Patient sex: F
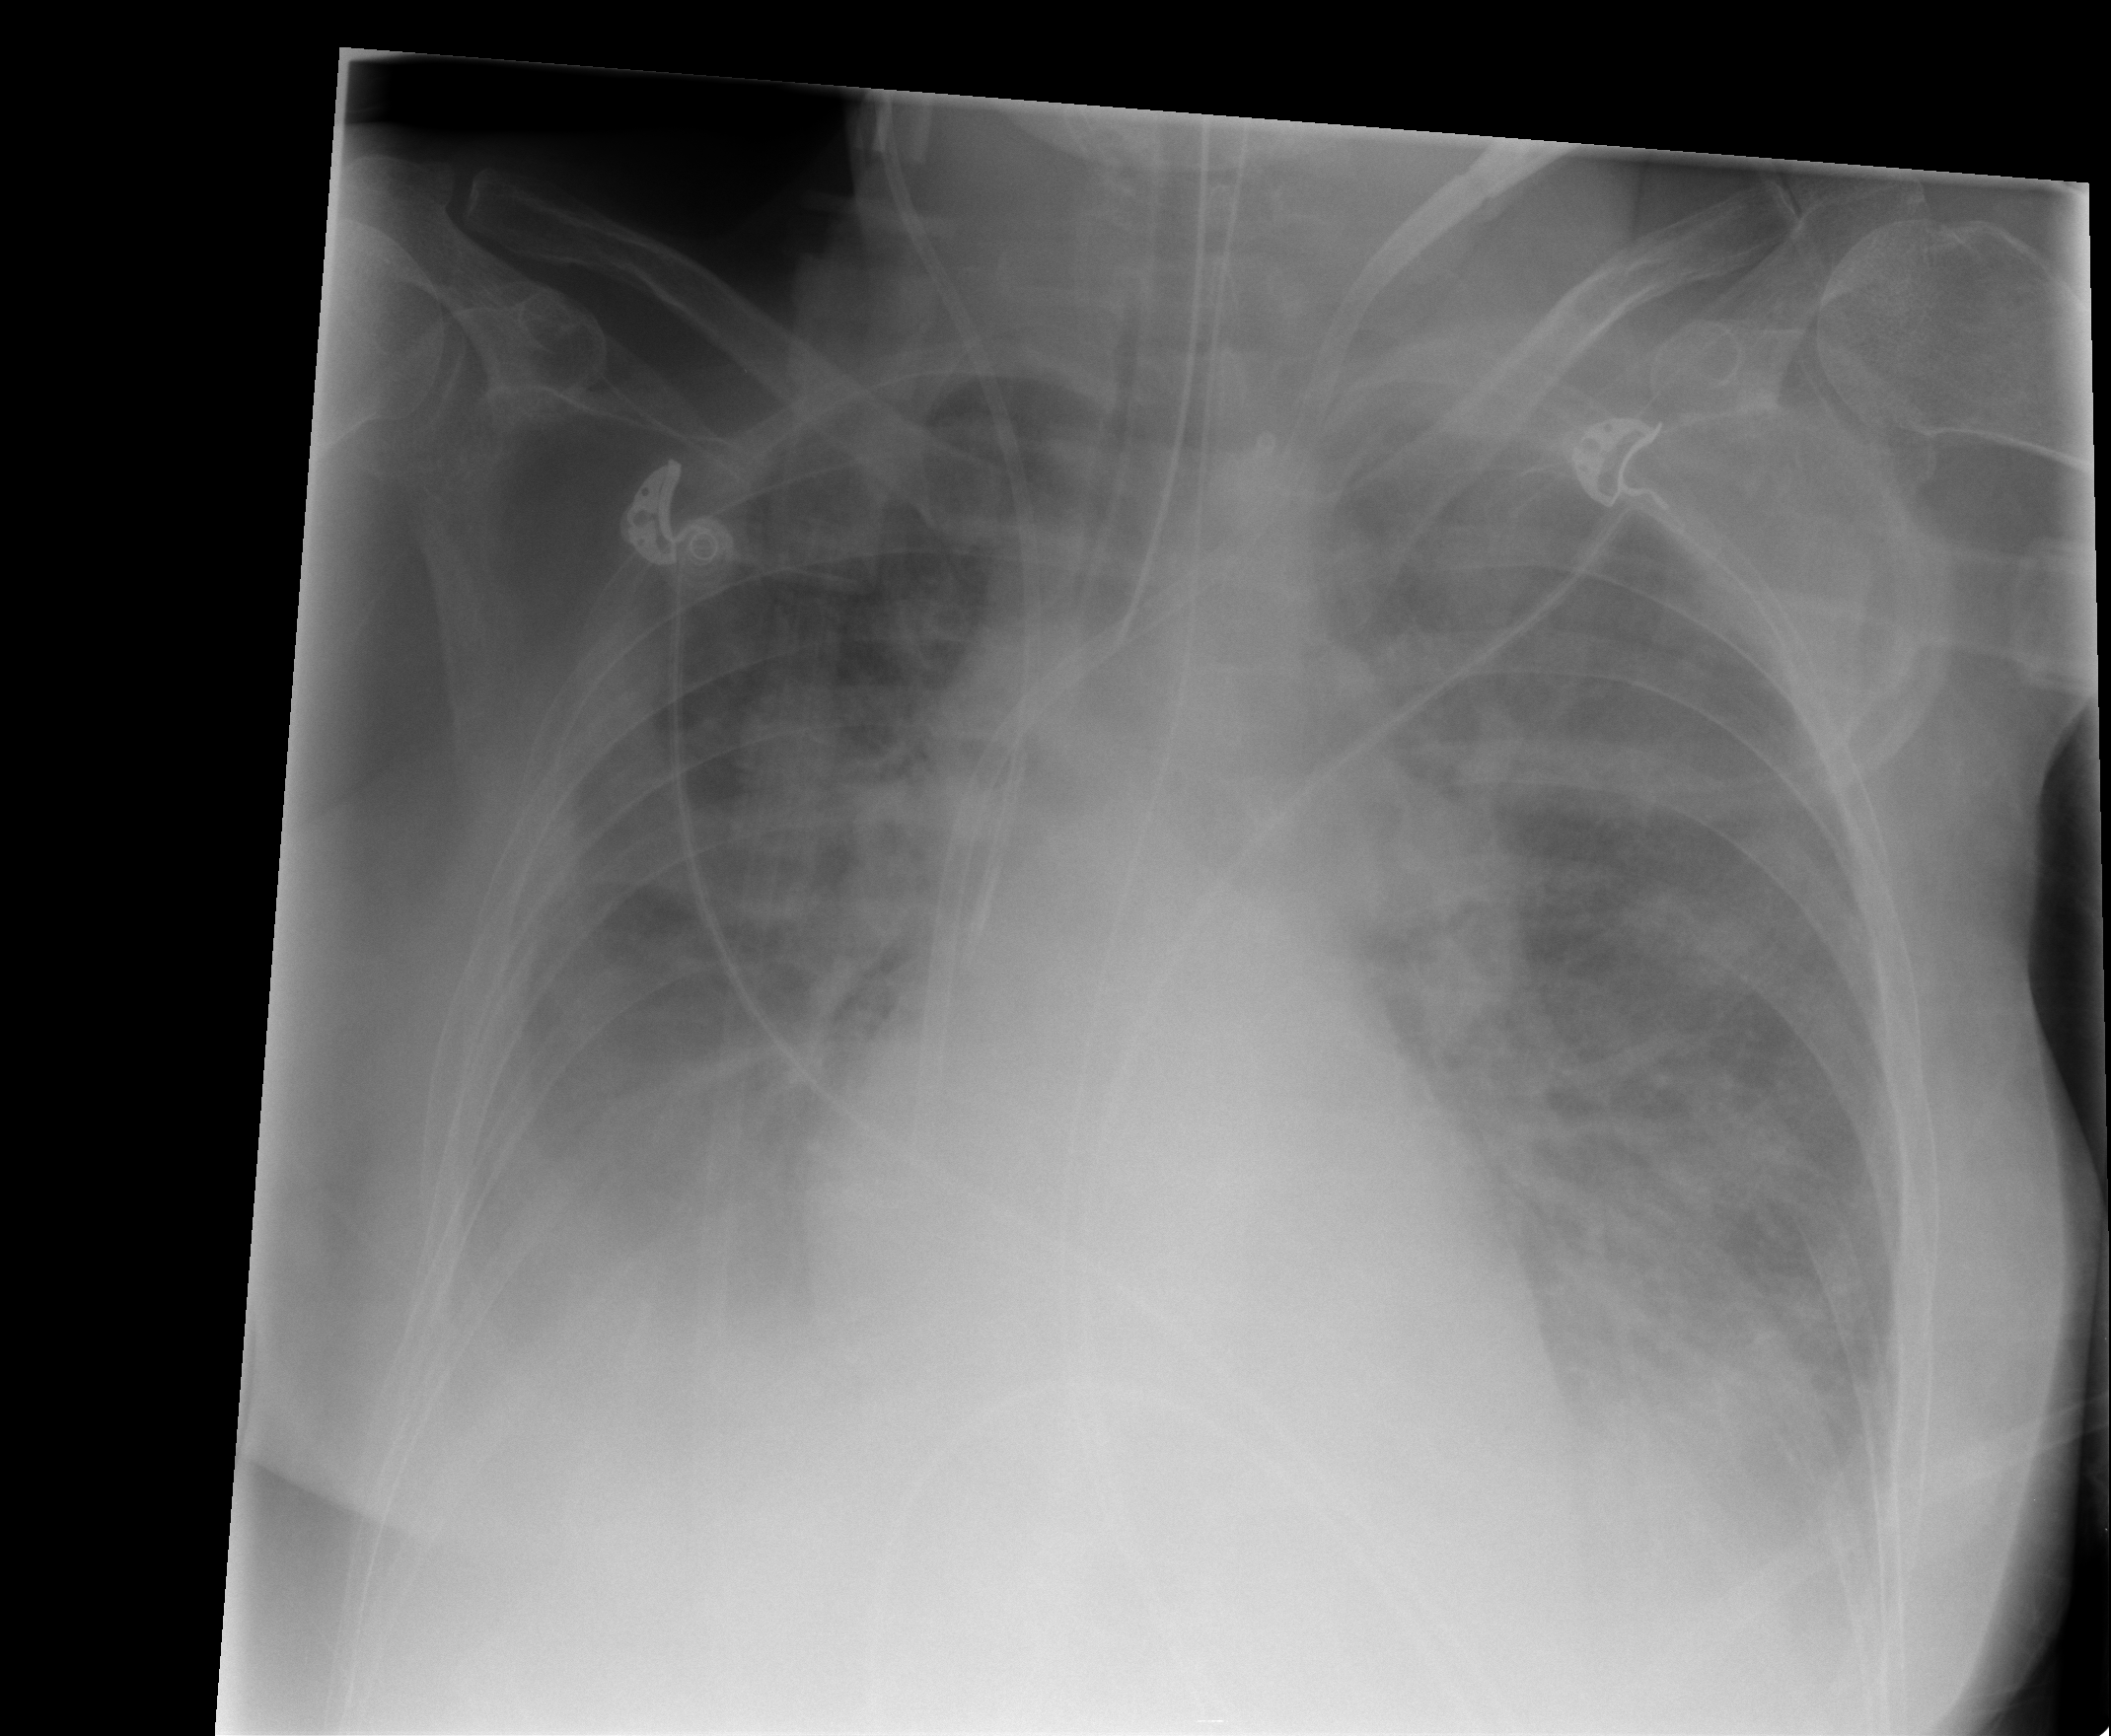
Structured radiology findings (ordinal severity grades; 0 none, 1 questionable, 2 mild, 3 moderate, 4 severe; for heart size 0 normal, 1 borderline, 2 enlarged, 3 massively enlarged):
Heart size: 2
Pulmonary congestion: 3
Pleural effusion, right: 3
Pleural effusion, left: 2
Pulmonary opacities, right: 3
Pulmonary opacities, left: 3
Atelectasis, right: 0
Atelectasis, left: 2